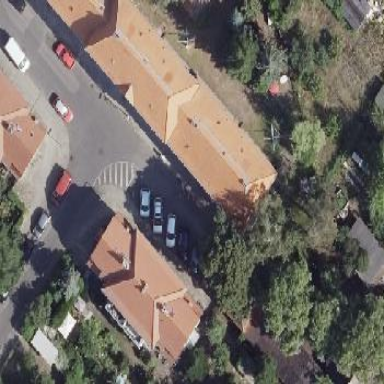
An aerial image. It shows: Hipped-roof building with apartments.